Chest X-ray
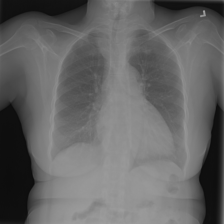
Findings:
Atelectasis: negative
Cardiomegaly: negative
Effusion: negative
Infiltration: negative
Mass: negative
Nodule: negative
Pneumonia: negative
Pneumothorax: negative
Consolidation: negative
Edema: negative
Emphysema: negative
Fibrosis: negative
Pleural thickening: negative
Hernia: negative